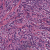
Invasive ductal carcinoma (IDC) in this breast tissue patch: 1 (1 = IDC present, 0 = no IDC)